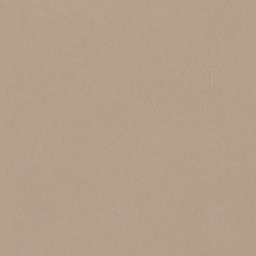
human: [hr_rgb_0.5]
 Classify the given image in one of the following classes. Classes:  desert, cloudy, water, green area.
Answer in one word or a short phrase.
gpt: cloudy